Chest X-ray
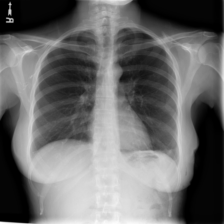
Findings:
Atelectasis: negative
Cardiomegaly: negative
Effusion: negative
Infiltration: negative
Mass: negative
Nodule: negative
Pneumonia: negative
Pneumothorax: positive
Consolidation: negative
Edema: negative
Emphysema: negative
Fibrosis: negative
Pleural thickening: negative
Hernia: negative